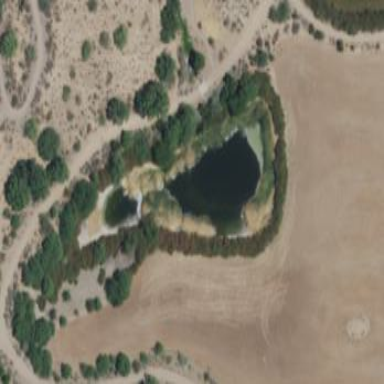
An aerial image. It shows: Serene pond surrounded by nature.